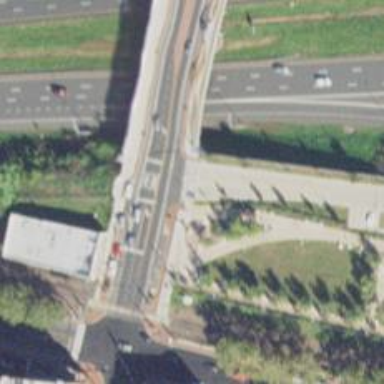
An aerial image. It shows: Busway road.